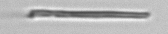
Label: fiber